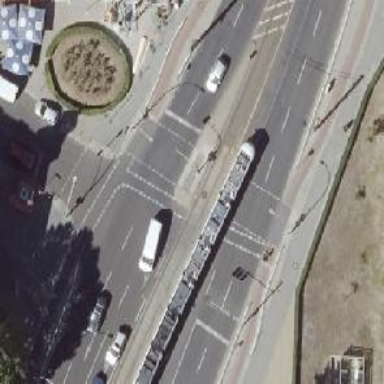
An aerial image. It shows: Tram crossing with traffic signals.